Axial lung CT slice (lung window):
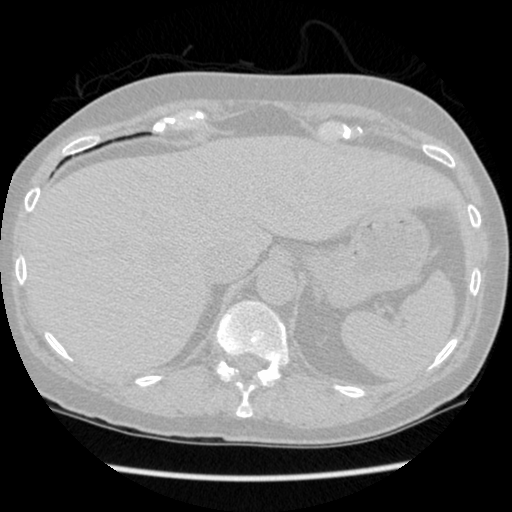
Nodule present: no